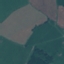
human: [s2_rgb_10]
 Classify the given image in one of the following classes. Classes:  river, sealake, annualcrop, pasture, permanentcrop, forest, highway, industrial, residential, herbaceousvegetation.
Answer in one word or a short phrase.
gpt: Pasture